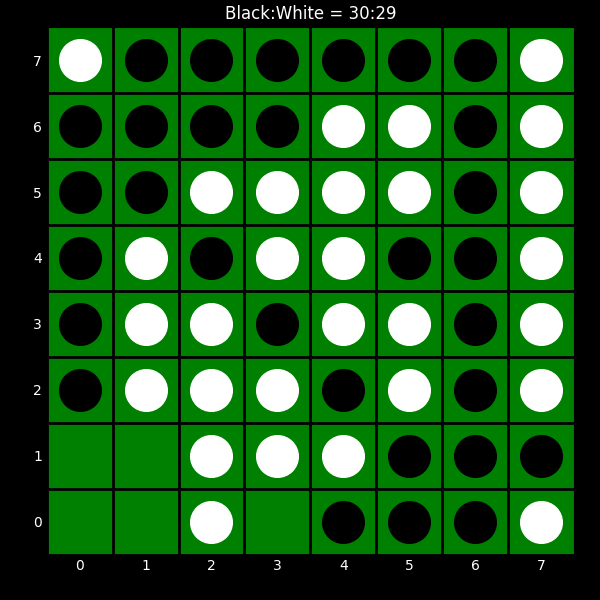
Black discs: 30
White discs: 29